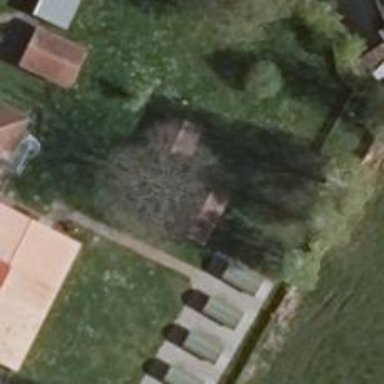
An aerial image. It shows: Shelter.